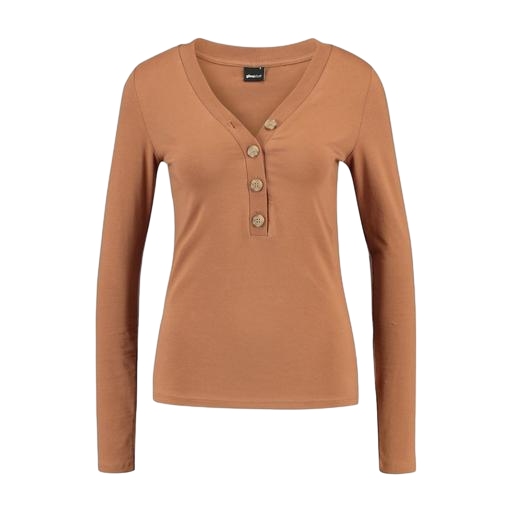
brown femme long-sleeve top, long-sleeve t-shirt only macy, brown women's ribbed long sleeve jersey t-shirt, white background